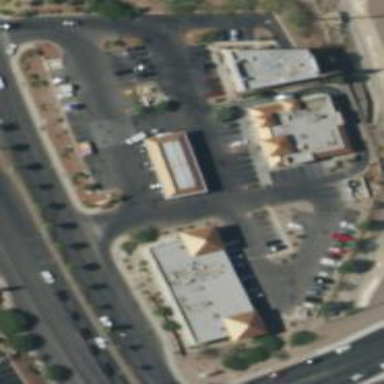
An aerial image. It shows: Retail area.